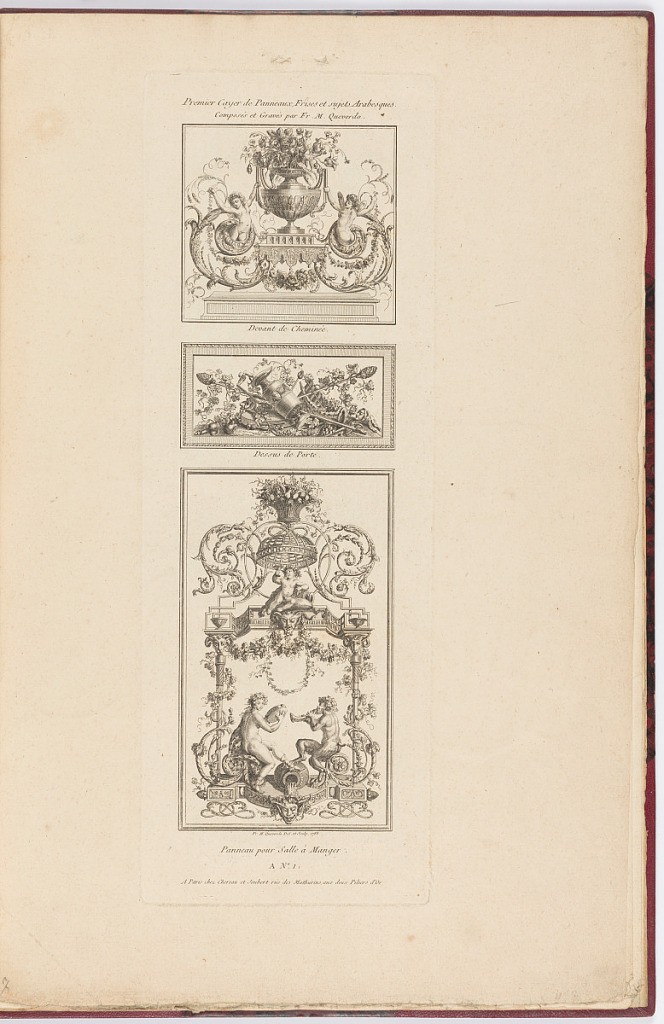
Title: Title Page and Three Paneling Designs
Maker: François Marie Isidore Queverdo, 1748 - 1797
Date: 1788
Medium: Etching and engraving on paper
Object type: Print
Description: Title page and three designs for decorative paneling (boiseries) featuring arabesque motifs. Each panel is titled. The upper square panel is a design for the front of a fireplace. It features scrolling leaves, flowers, a vase, and two female figures. The middle small rectangular panel is for an overdoor, featuring grape vines, an ewer, and musical instruments. The lower and largest panel is intended for a dining room and features a pavilion structure topped with a Bacchus figure holding a glass of wine, scrolling leaves, and a basket of fruit. Below, there are ram's heads, festoons of leaves, mascaron (mask), rosettes, and a female figure playing a tambourine, next to a satyr playing a horn. The plate is signed, numbered, and dated.